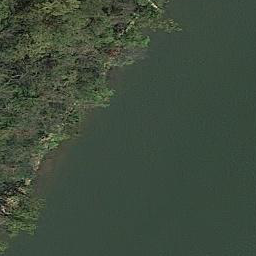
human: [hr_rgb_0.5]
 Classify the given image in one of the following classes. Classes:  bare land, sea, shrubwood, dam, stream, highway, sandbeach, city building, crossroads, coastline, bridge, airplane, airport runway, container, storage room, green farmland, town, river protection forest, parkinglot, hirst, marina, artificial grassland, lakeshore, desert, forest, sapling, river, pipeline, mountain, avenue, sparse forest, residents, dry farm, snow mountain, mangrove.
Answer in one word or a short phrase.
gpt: river protection forest